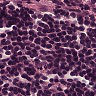
Metastatic tissue present: no